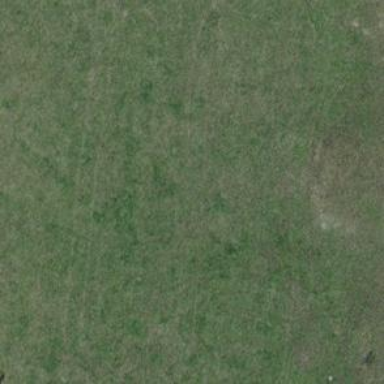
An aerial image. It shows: Open area covered with grass.